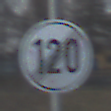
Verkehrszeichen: EndeGeschwindigkeit120
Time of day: SunriseSunset
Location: Outdoor (Suburban)
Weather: PartlyCloudy
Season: Winter
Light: Natural